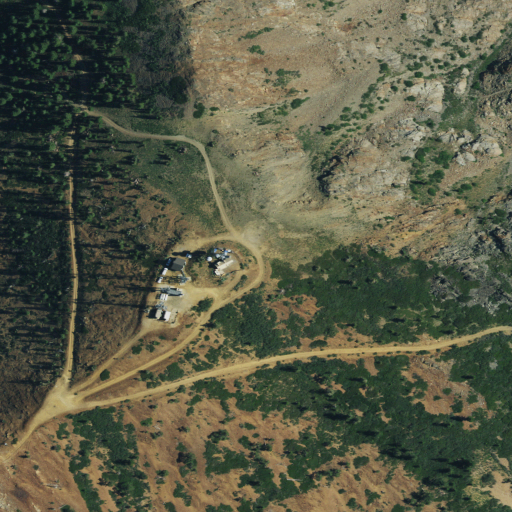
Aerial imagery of mountain in California named Red Mountain containing shrub, evergreen forest, and open development